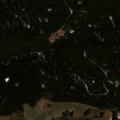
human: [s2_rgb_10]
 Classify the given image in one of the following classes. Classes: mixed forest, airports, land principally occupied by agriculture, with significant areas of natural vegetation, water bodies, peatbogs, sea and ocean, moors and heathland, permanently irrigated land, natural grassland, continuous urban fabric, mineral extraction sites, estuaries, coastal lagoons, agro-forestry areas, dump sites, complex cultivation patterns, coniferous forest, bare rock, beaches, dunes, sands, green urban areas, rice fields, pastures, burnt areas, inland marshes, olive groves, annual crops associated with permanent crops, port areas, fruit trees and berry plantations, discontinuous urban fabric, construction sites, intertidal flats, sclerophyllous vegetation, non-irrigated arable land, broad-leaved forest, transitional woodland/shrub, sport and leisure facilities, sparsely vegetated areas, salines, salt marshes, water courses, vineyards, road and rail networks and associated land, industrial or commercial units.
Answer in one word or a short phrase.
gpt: coniferous forest, natural grassland